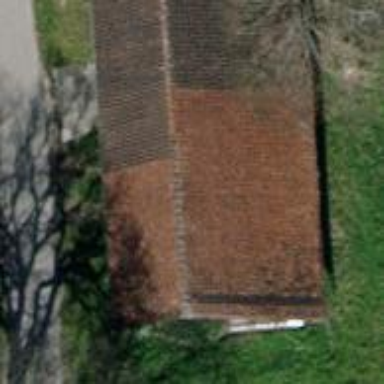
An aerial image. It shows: Shed.